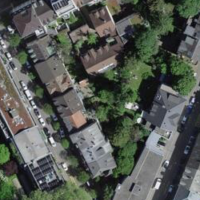
EUNIS habitat code: 54
Species observed at this site:
Chenopodium album